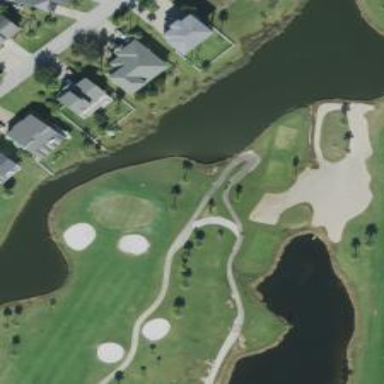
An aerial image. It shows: Pathway for golfing.